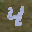
Label: 4